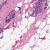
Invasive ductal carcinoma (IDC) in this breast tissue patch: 1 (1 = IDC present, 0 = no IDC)